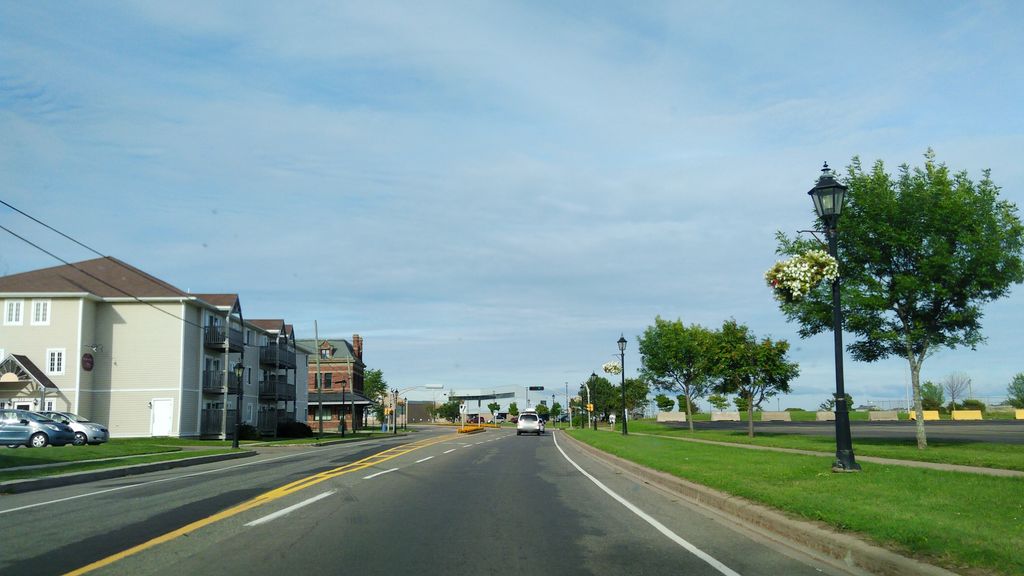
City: charlottetown